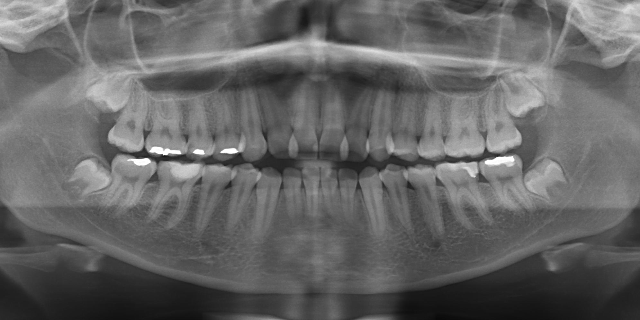
adult